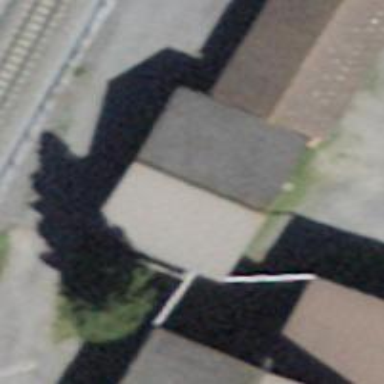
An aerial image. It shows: Building with tile roof.